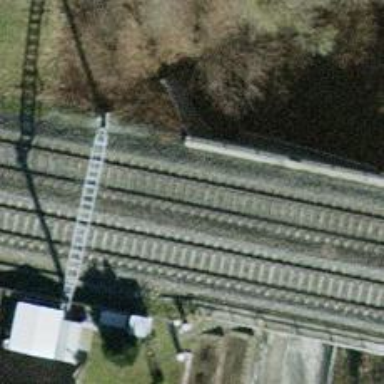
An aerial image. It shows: Railway bridge with electrified tracks and single contact line.